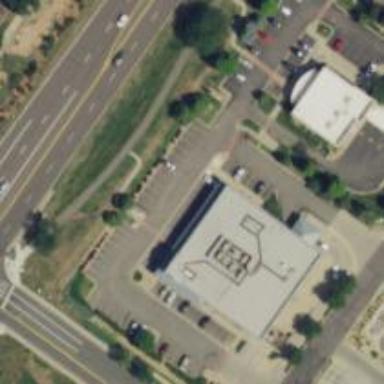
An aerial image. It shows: Pharmacy providing healthcare services.